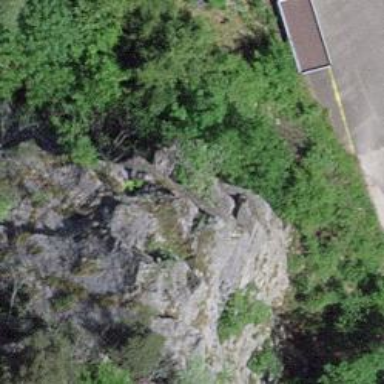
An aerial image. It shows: Natural cliff.